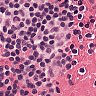
Metastatic tissue present: no